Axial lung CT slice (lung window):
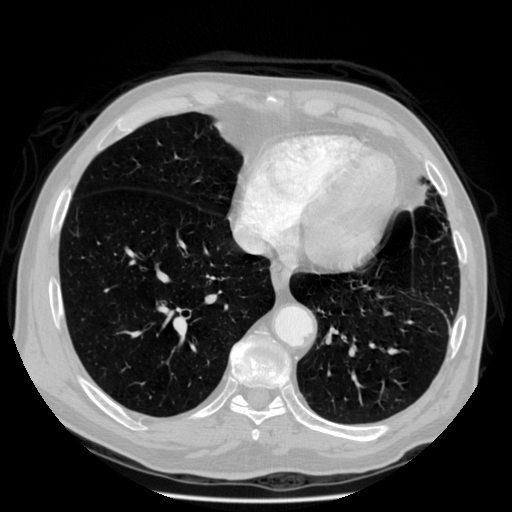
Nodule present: no